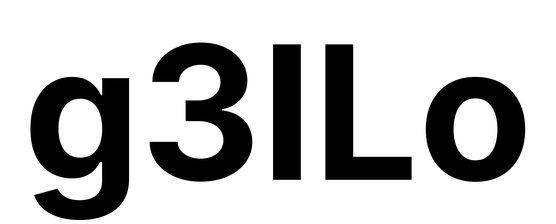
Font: Inter_Bold